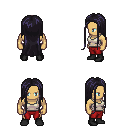
a pixel art fantasy rpg character, male body template, human, tanned skin, white pirate shirt, red pants, raven extra-long hairstyle, black shoes, four views (front, back, left, right), 2x2 character sprite sheet, small pixel art, hard edges, no anti-aliasing